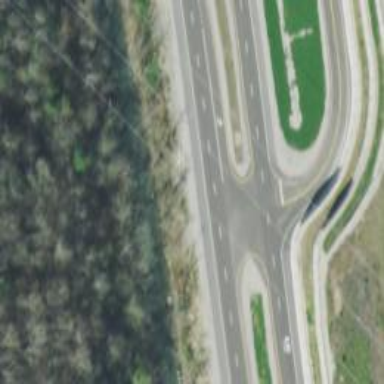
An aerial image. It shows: Trunk link highway.